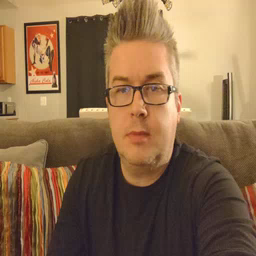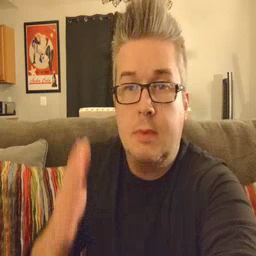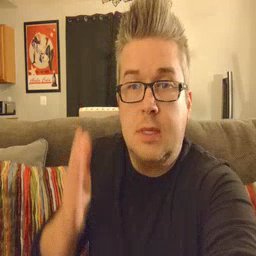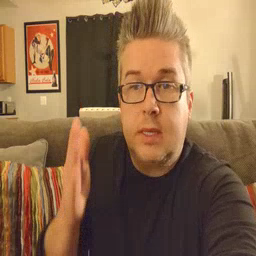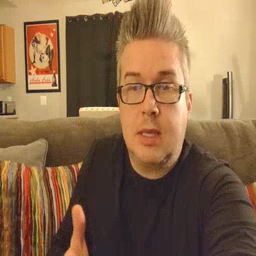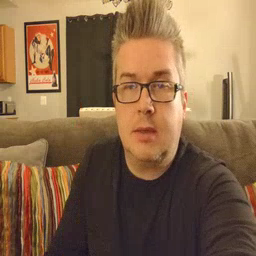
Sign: beside